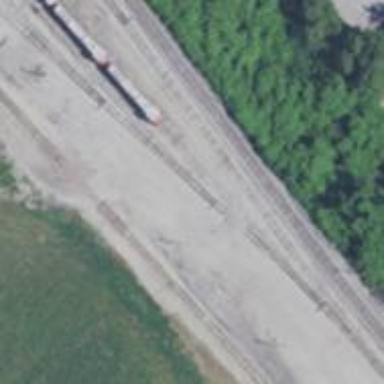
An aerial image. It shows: Railway yard used for servicing trains.